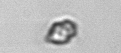
Label: Heterocapsa_rotundata